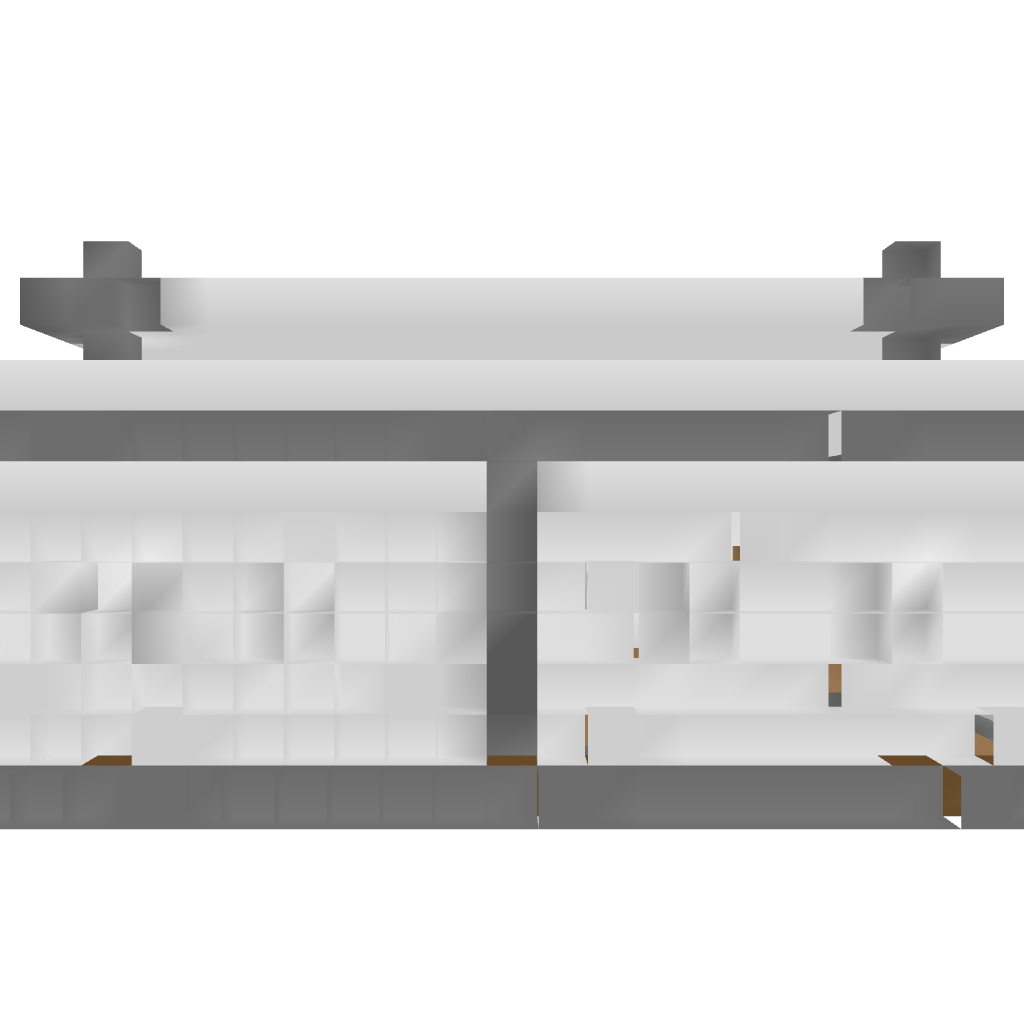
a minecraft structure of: Modern House lot of glass and some stone 12 blocks high